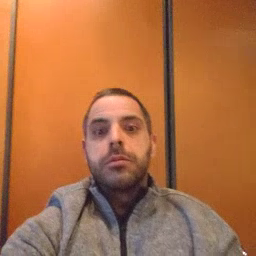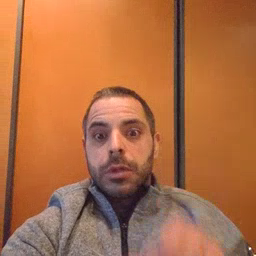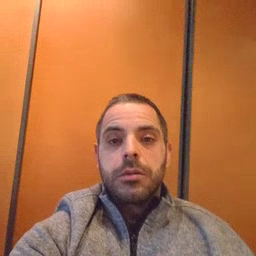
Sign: stay